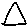
Label: triangle